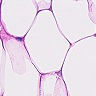
Metastatic tissue present: no